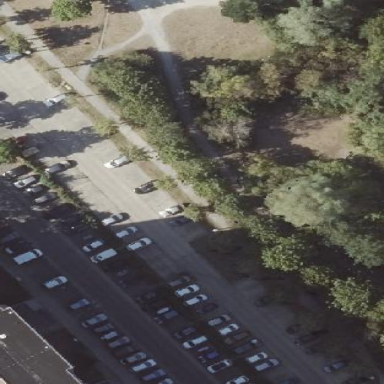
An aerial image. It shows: Street side parking area.